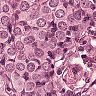
Metastatic tissue present: yes